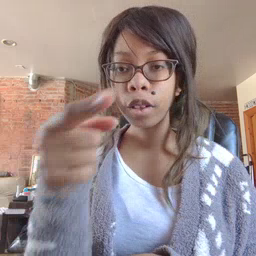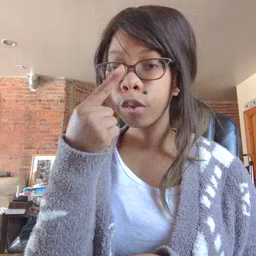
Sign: nose